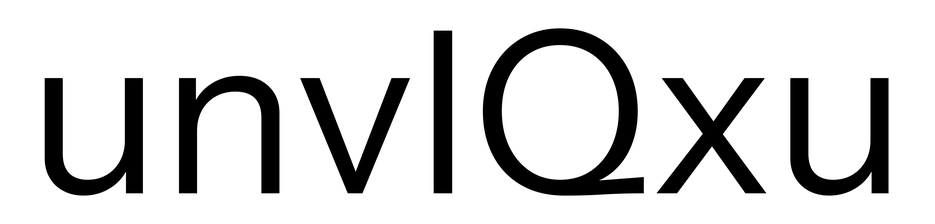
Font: InstrumentSans_Regular